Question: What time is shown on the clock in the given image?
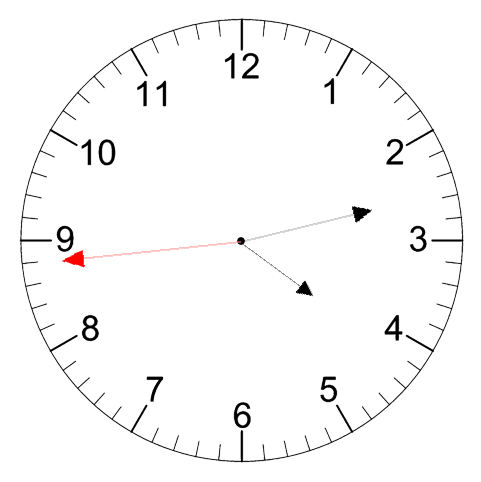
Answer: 04:12:44